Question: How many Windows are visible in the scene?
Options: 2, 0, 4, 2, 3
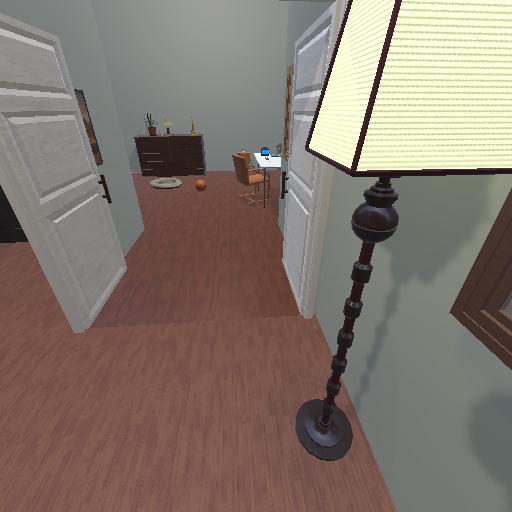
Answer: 2